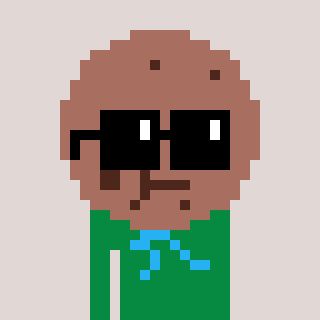
a pixel art character with square black sunglasses, a cookie-shaped head and a green-colored body on a warm background